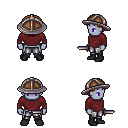
a pixel art fantasy rpg character, male body template, dark elf, purple skin, maroon long-sleeve shirt, metal pants, dark blonde plain hairstyle, chain helm, black shoes, dagger, four views (front, back, left, right), 2x2 character sprite sheet, small pixel art, hard edges, no anti-aliasing